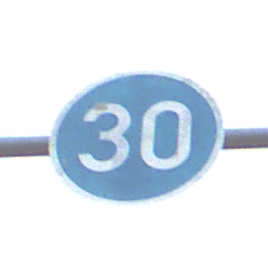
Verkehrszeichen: VorgeschriebeneMindestgeschwindigkeit
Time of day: SunriseSunset
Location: Outdoor (Nature)
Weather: PartlyCloudy
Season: NotSpecified
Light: Natural